Field crop: maize
Growth stage: 2
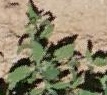
Species: atriplex